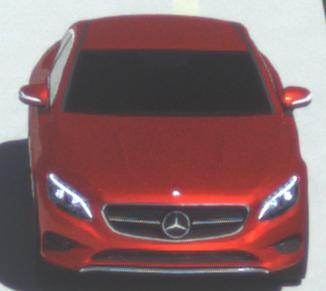
Make: Mercedes-Benz
Model: S 400 Coupé
Detailed model: S-Class (217) Coupé
Model produced from: 2015/10
Model produced until: 2017/09
Doors: 2
Color: red
Road condition: dry road
Daytime: midday
Contrast: high contrast